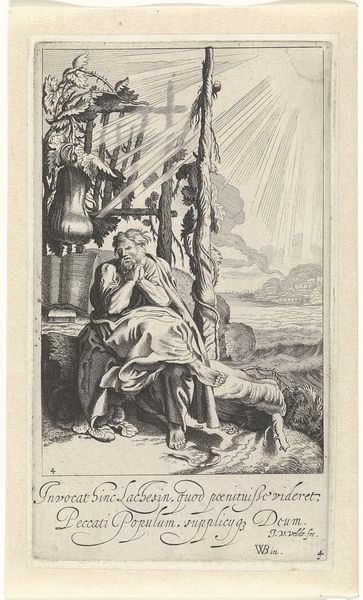
Titel: Jona onder de wonderplant
Künstler: Jan van de (II) Velde
Standort: Amsterdam
Institution: Rijksmuseum
Schlagwörter: homme, assis, gravure, soleil, paysage, allégorie, repos, fruit, vieux, pied, livre, estampe, poire, lettre, poteau, orteil, courge, typographie, méditant, gruvure à l'eau forte, nhomme